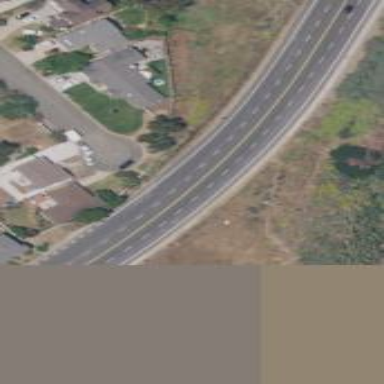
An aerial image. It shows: Secondary road.